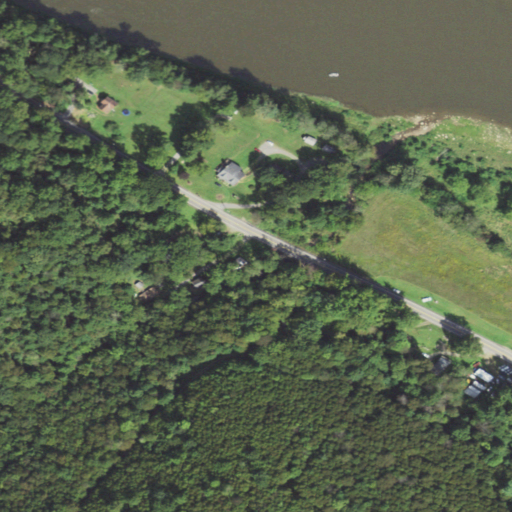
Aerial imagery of valley in Pennsylvania named Squaw Valley containing mixed forest, open water, deciduous forest, open development, evergreen forest, low intensity development, cultivated crops, herbaceous wetlands, and grassland